Question: I am trying to display a stored in a Windows Phone 8.1 () application's local folder. Until now, I have tried several approaches:
1. Load the GIF in a WebView control. This is not a solution since I want to display the images in a FlipView control (I cannot flip to another image). Also, it is quite slow.
2. Get the GIF frames using the BitmapDecoder class and animate them using a storyboard. The code is as follows:
'''
using (var stream = await storageFile.OpenReadAsync())
{
//I don't specify the type since I would like to load other type of images also
//It doesn't make any difference if I would use "BitmapDecoder.GifDecoderId"
var decoder = await BitmapDecoder.CreateAsync(stream);
uint frameCount = decoder.FrameCount;
for (uint frameIndex = 0; frameIndex < frameCount; frameIndex++)
{
var frame = await decoder.GetFrameAsync(frameIndex);
var writableBitmap = new WriteableBitmap((int)decoder.OrientedPixelWidth,
(int)decoder.OrientedPixelHeight);
var pixelDataProvider = await frame.GetPixelDataAsync
(BitmapPixelFormat.Bgra8,
decoder.BitmapAlphaMode, new BitmapTransform(),
ExifOrientationMode.IgnoreExifOrientation,
ColorManagementMode.DoNotColorManage);
var pixelData = pixelDataProvider.DetachPixelData();
using (var pixelStream = writableBitmap.PixelBuffer.AsStream())
{
pixelStream.Write(pixelData, 0, pixelData.Length);
}
_bitmapFrames.Add(writableBitmap);
}
}
'''
The problem is that the frames I get from the GIF image are messed up

Am I doing something wrong in this approach? What should I modify in order to get good results?
I wouldn't like to use SharpDX since it seems to be very complicated and I am a beginner.
ImageTools is available only for Silverlight
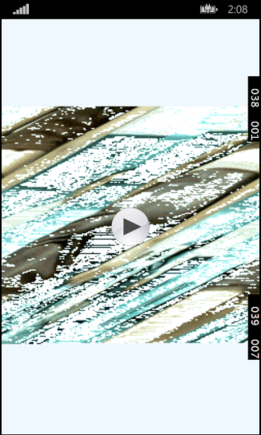
Answer: I made a basic 'GifImage' control that you can start from. , you'll have to improve it to make it more usable as a reusable control. Check it out <URL>.

---
> Do you have any idea how to improve the loading speed (parallelization, etc.)?
I assume you're referring to the process of preparing the frames. From what I tested, it seems to load instantly anyway, so there shouldn't be a need for drastic performance improvements. However, if perhaps the animation has hundreds of frames, then it could be a bottleneck maybe? More testing needs to be done to assess whether or not optimisations are necessary.
I also don't think it can be paralleled easily since each frame needs to be rendered in sequence from the previous frame. My only suggestion would be to run the loading code on a background thread so the UI thread doesn't block for large images.
> If I have this control as a 'FlipViewItem', how can I release the memory after the item is flipped away?
I'm not sure whether or not you're using MVVM or not, but anyway, here's some suggestions:
- 'Source''GifImage''SelectedIndex''Source''animation.KeyFrames.Clear()'- 'VirtualizingStackPanel'
'''
<FlipView>
<FlipView.ItemsPanel>
<ItemsPanelTemplate>
<VirtualizingStackPanel Orientation="Horizontal" />
</ItemsPanelTemplate>
</FlipView.ItemsPanel>
</FlipView>
'''